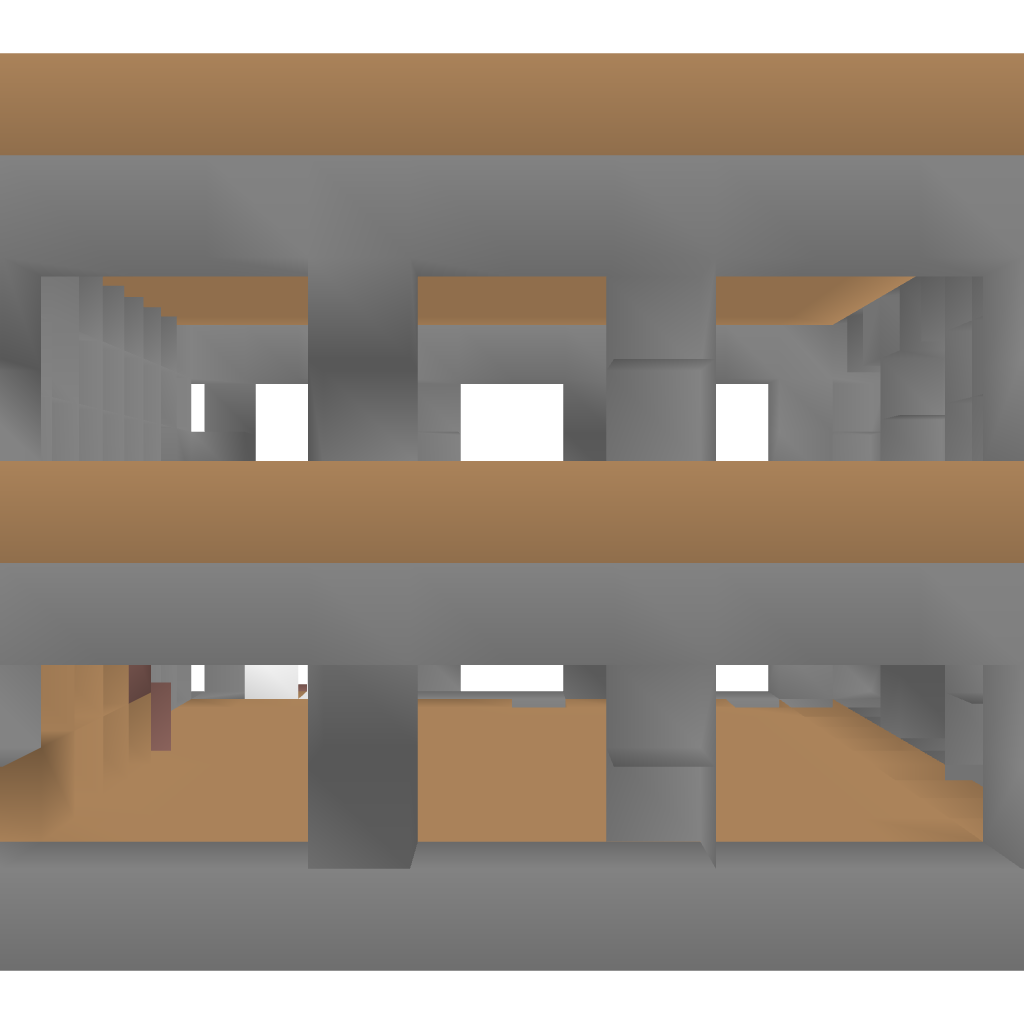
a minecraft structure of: boring brick building bad low quality